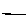
Label: line